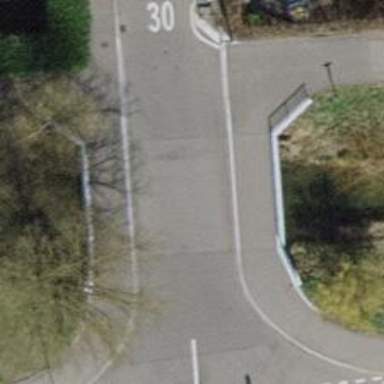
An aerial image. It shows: Sidewalk on bridge.